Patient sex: F
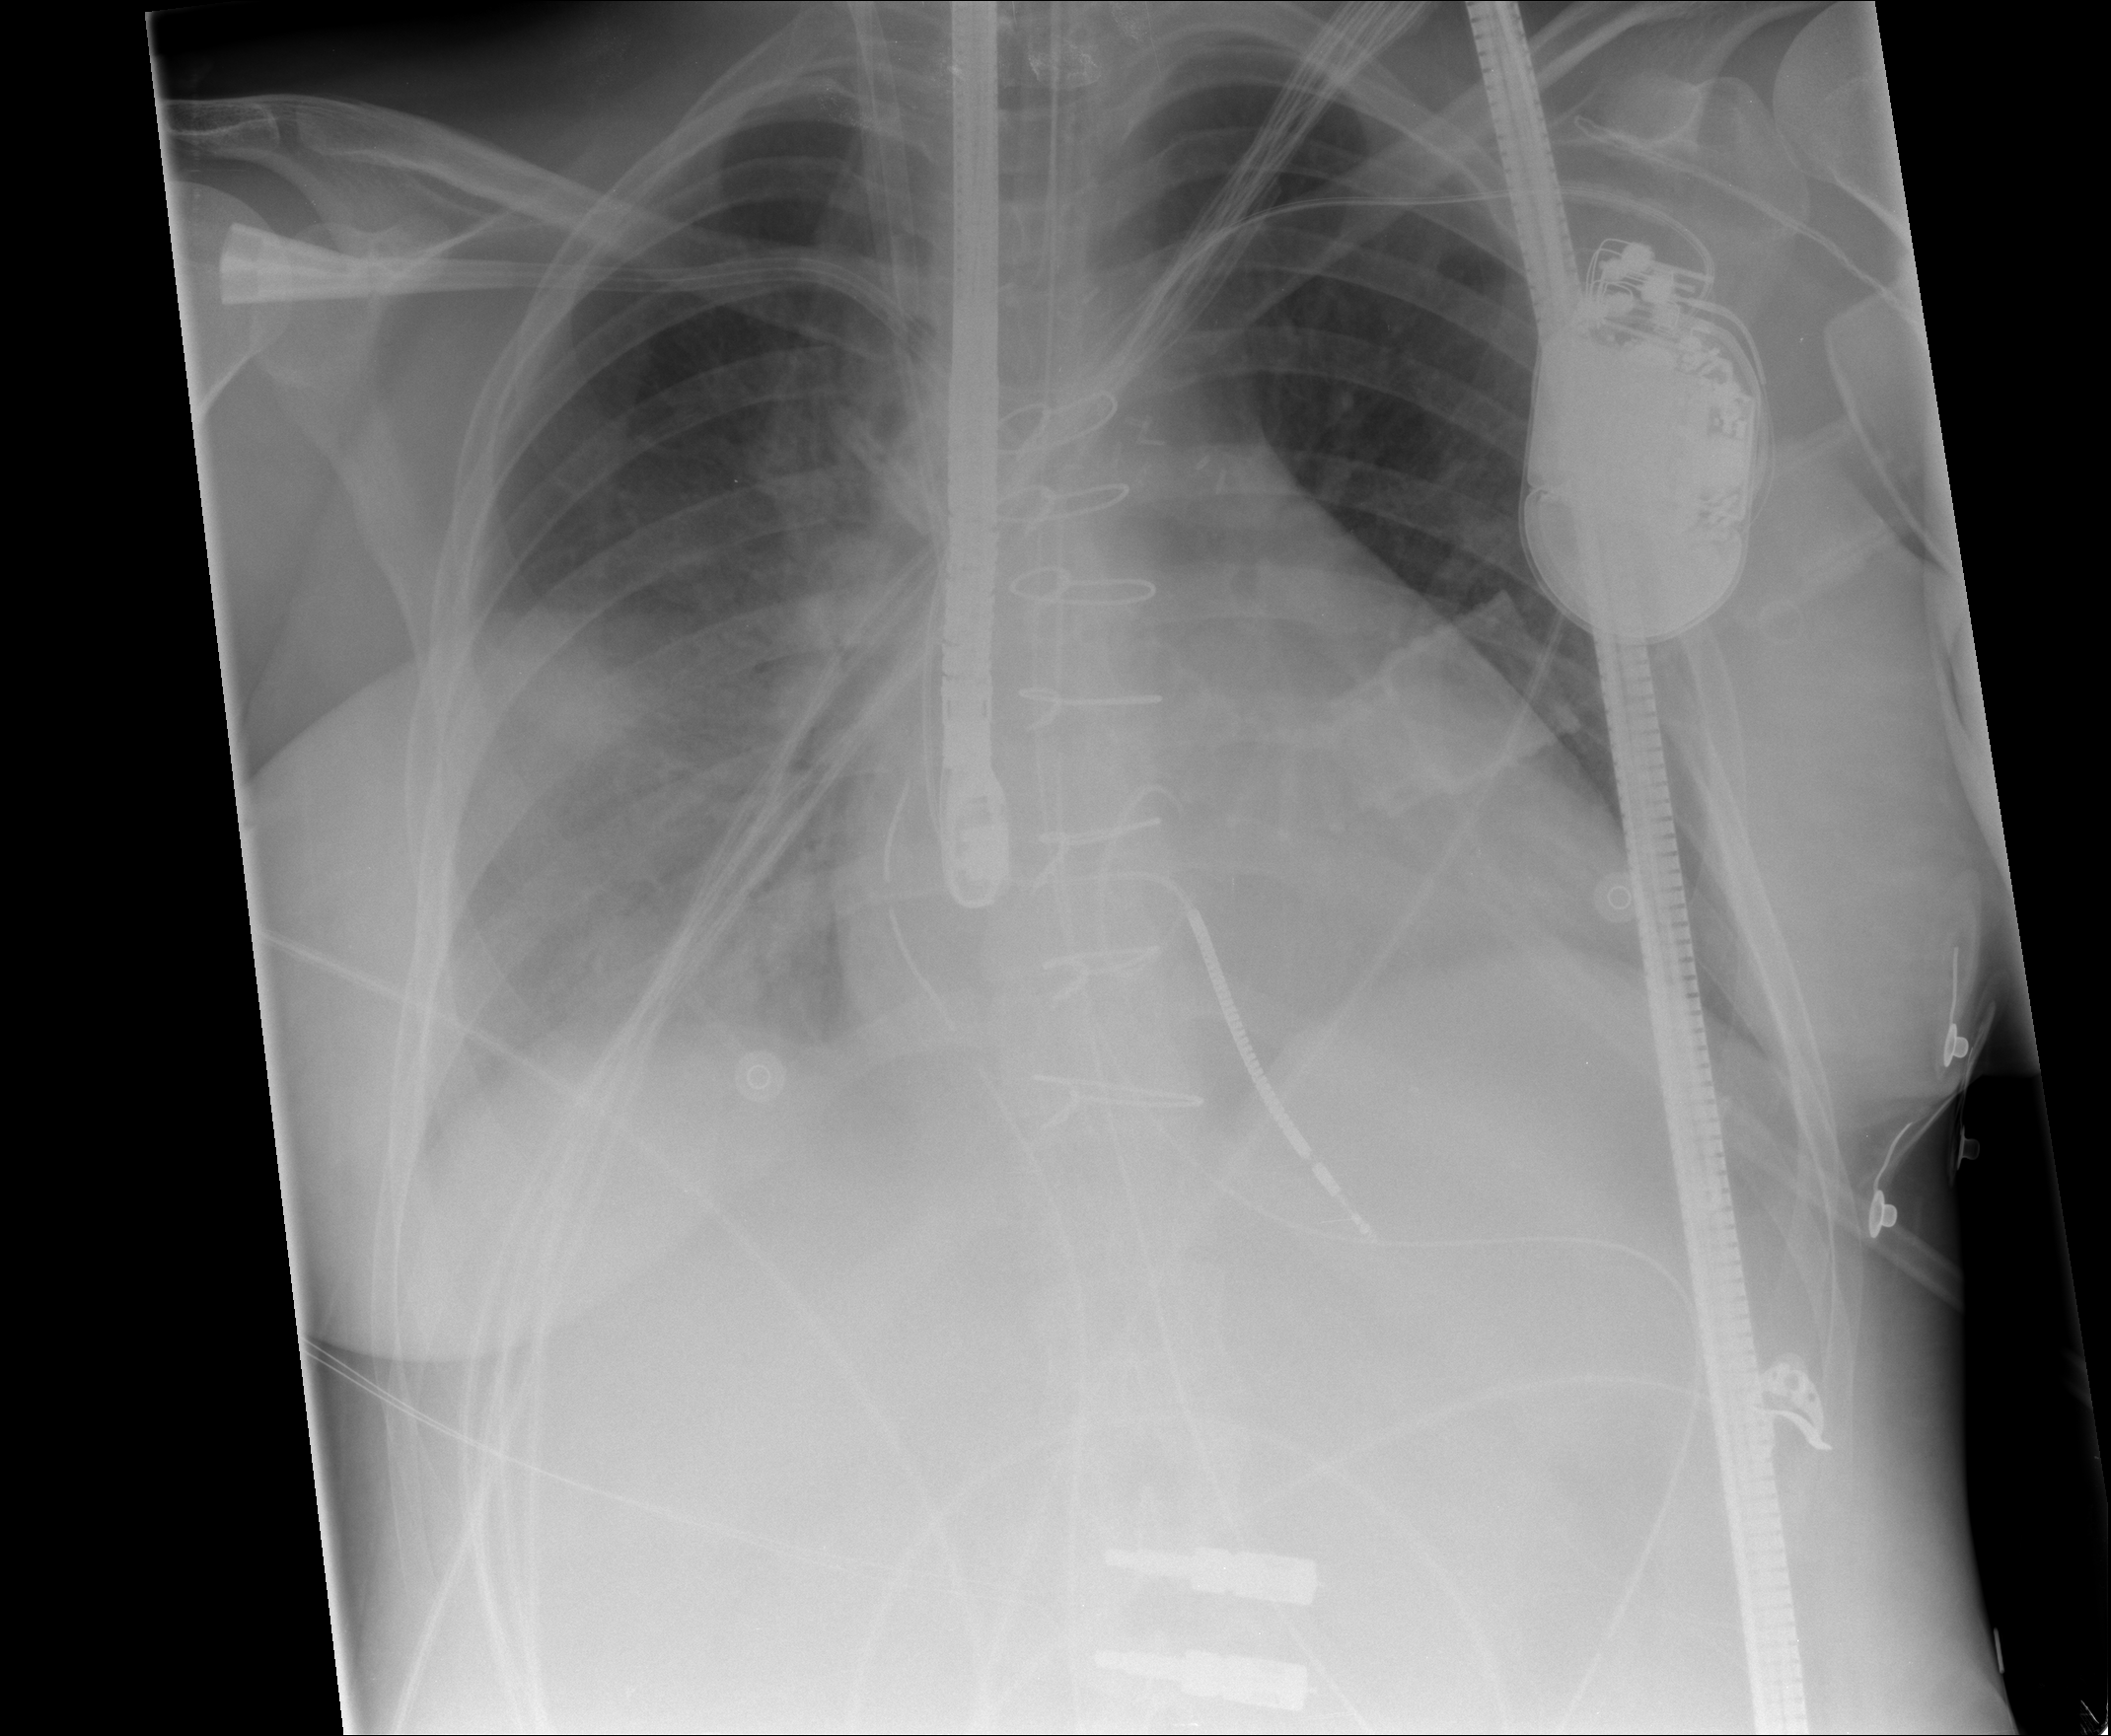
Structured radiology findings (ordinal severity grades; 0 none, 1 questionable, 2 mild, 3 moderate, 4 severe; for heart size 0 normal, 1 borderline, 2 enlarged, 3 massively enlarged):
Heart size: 2
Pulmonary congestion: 2
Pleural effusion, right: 2
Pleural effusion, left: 0
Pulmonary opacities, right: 2
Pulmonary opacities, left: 0
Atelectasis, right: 2
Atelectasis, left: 0